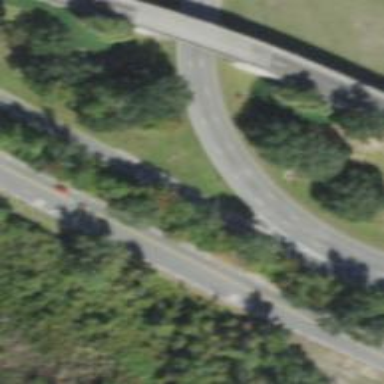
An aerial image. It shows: Asphalt road with secondary link designation.